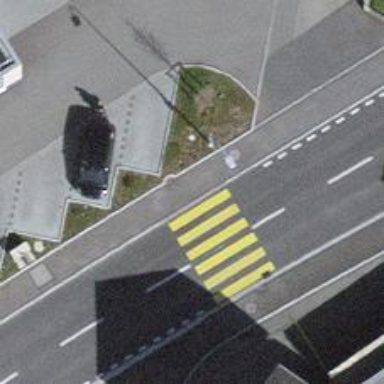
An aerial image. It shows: Sidewalk along the footway.